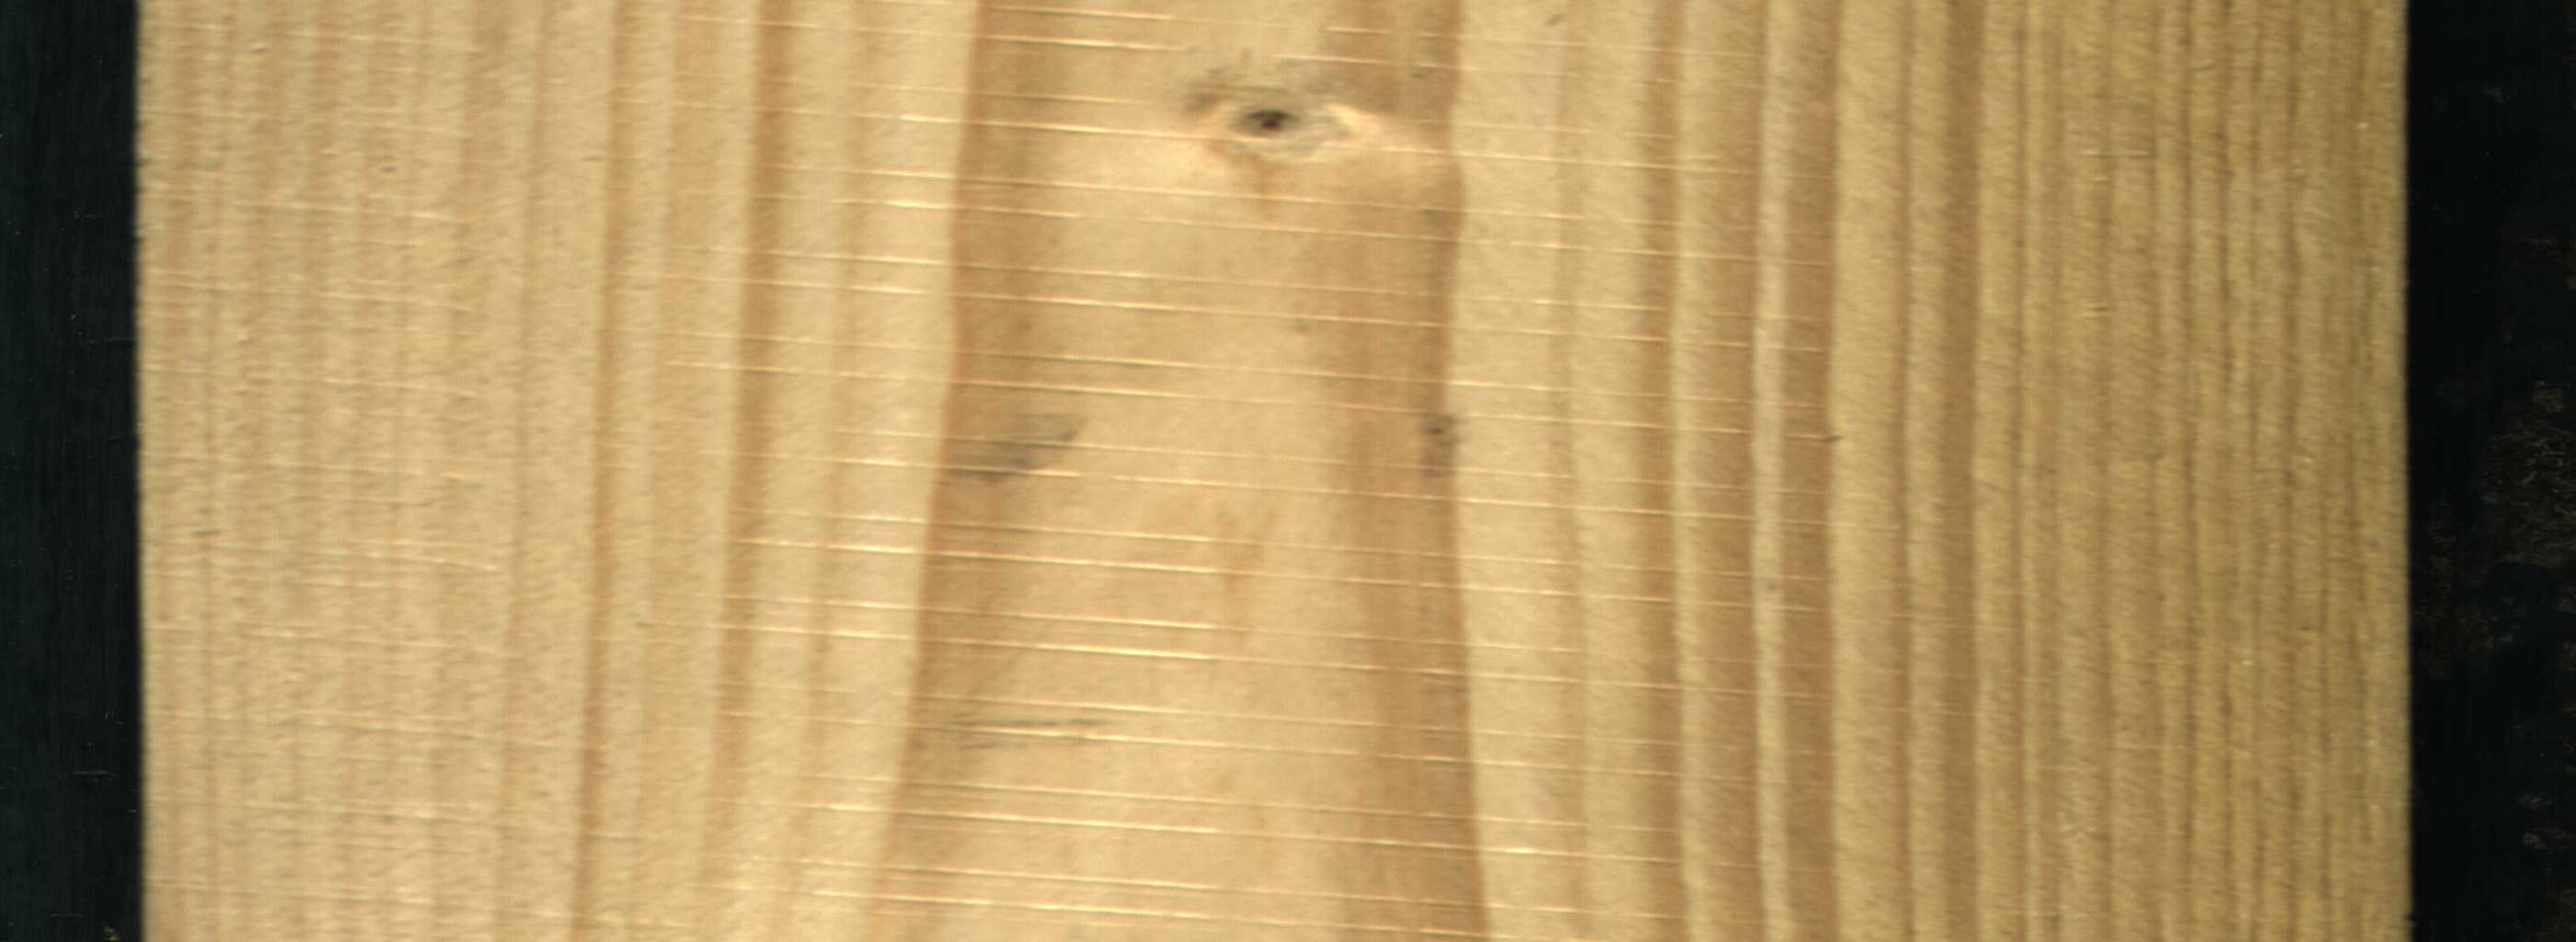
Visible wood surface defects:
Live_Knot